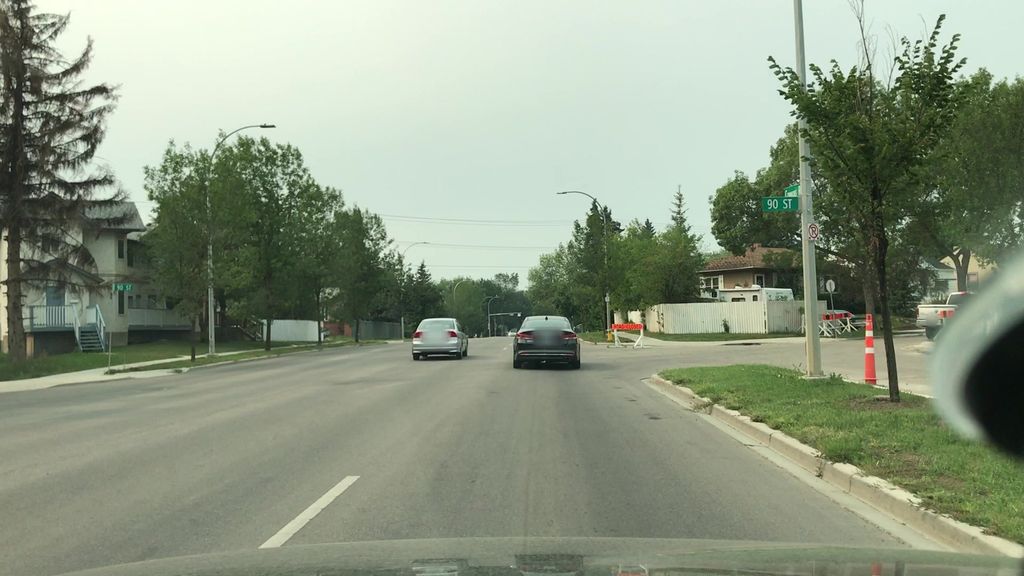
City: edmonton